五年级 · 立体几何学
下图是一个(

)厘米。
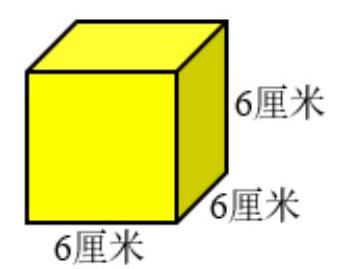
答案: 解正方体 $6 \quad 72$

【分析】由 6 个完全相同的正方形围成的立体图形叫做正方体; 正方体棱长总和 $=$ 棱长 $\times 12$, 据此分析。

【详解】 $6 \times 12=72$ (厘米)

如图是一个正方体, 它的棱长是 6 厘米, 它的棱长之和是 72 厘米。

【点睛】关键是熟悉正方体特征, 掌握正方体棱长总和公式。